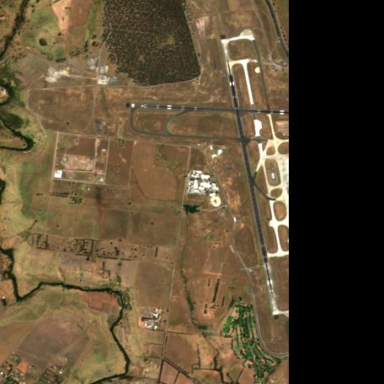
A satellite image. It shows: International public aerodrome (airport).